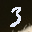
Label: 3